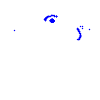
Particle: pion